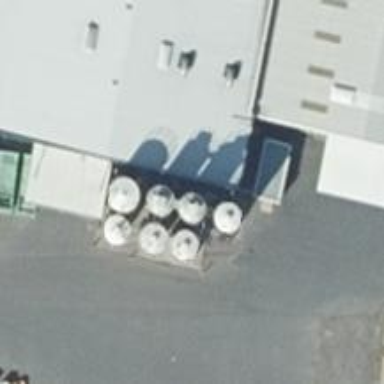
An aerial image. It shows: Storage tank that is man-made.